Question: I am attempting my first Java project (just started learning it/OOP). I have built a thermostat circuit that I can get the temperature from using a driver, and am now in the process of designing a Java program that interfaces with the thermostat and inserts the data into a mysql DB.
I'm attempting to do this properly, and so have come up with a basic UML diagram of my classes/objects and how they interact.
I plan on using a database interface class which will extend a database connection class. This database interface will insert into the DB, and the database connection constructor will create the database connection.
I will also have a thermostat class which interfaces with the thermostat itself, it will have 2 private variables, temperature and humidity. It will have the method update temp, which will update the private variables. The get temp method will be provide the interface to these private variables.
Finally the control class is composed of the thermostat and database interface classes, and will call the methods of both classes to get the temp/humidity data into the database.
UML diagram:

Do you have any thoughts? I don't know how good this design is. Is the controller interacting with the other classes in the correct way?
Thank you for your time.
X.
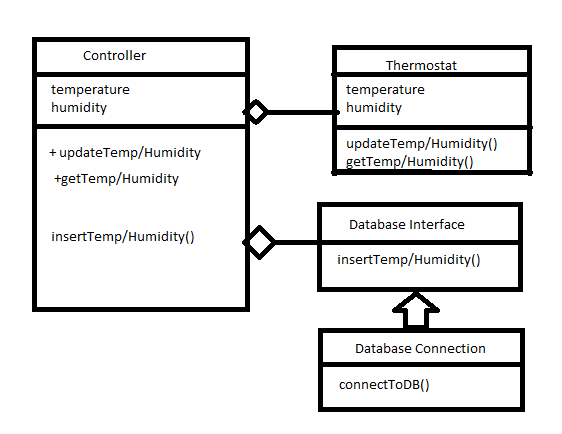
Answer: First, for someone that just "just started learning it/OOP" it look pretty good!
One thing that jumps out as me: It works, but seems idiomatically wrong (we don't usually do it that way) is having your DAO (data access object, "Database Interface") the class that creates the connection. Instead is should this class-- or better, the result of this class, a connection.
Why? As you write more DAO classes (in this project, or others) you'll probably find that these are two separate concerns:
(1) code that deals with the temp/humidity table and related SQL and, temperature specific logic and exceptions.
(2) code that is responsible for connecting to a database and creating connection objects.
If you have a databaseInterface.setConnection(Connection c) method, you'll find that your databaseInterface class is more reusable. You can set connections from various sources, create multiple instances with different connections, inject connections in your test cases, etc.
These are ideas that I have learned over years and usually apply to projects with tens to hundreds of data access classes. Its not a terribly significant in a small project, but is a possible improvement nonetheless.
EDIT: Possible Controller constructor:
'''
// My hardware interface
private Thermostat thermostat;
// My temperature DB tables interface
private TemperatureDAO temperatureDAO;
public Controller() {
thermostat = new Thermostat();
temperatureDAO = new TemperatureDAO();
// As the controller, I get to decide what connection the application uses.
temperatureDAO.setConnection(new ConnectionProvider().getConnection());
}
'''
In this code the controller is dictating which DB connection is used, not each individual DAO.